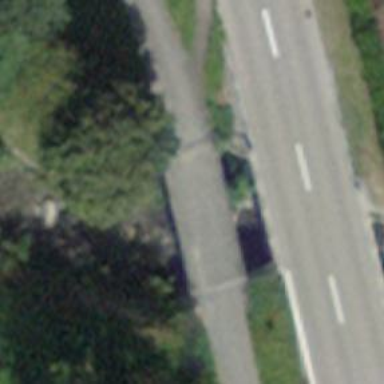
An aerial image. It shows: Unclassified road with asphalt surface running over bridge.